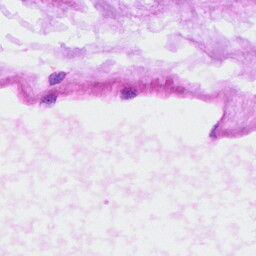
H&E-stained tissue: Ovarian